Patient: sex F, age 43
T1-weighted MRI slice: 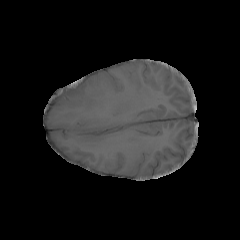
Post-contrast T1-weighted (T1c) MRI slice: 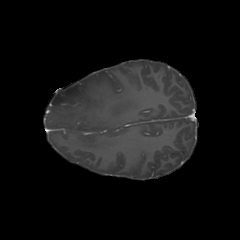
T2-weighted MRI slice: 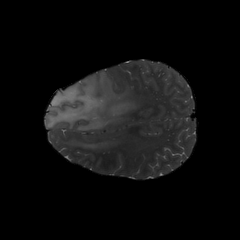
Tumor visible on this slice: yes
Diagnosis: Astrocytoma, IDH-mutant
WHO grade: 3